Question: i wrote a minesweeper in JavaScript which was working fine for a while, and then randomly on 1 run (i was trying to improve the styling) it gave me this:

note the "1" in the upper-right corner as well as 2 missing 1's two and three spaces below it
here is my function for adding numbers to squares:
'''
function nextToBombCheck(event) {
//reset bomb count
bombCount = 0 ;
//initialize variable for checking nerby boxes
var nextToBox = 0;
//asign the box's id as a number
var boxNum = parseInt(event.id);
var checkSide = 0;
for ( var i = 9 ; i <= 11 ; i++ ) {
nextToBox = boxNum + i;
//check if its a wrap
if ( ( nextToBox%10 === 0 && boxNum%10 === 9 ) || ( nextToBox%10 === 9 && boxNum%10 === 0 ) ) {
continue;
//check boxes below
} else if ( bomb.indexOf( nextToBox ) >= 0 ) {
bombCount++;
}
}
for ( i = -1 ; i <= 1 ; i++ ) {
nextToBox = boxNum + i;
//check if its a wrap (above and below wont work anyway)
if ( ( nextToBox%10 === 0 && boxNum%10 === 9 ) || ( nextToBox%10 === 9 && boxNum%10 === 0 ) ) {
continue;
//check boxes alongside
} else if ( bomb.indexOf( nextToBox ) >= 0 ) {
bombCount++;
}
}
for ( i = -11 ; i <= -9 ; i++ ) {
nextToBox = boxNum + i;
if ( ( nextToBox%10 === 0 && boxNum%10 === 9 ) || ( nextToBox%10 === 9 && boxNum%10 === 0 ) ) {
continue;
//check boxes above
} else if ( bomb.indexOf( nextToBox ) >= 0 ) {
bombCount++;
}
}
//set class(colors) based on bombCount
event.className = classList[ bombCount ];
if ( bombCount !== 0 ) {
//write number of neighboring bombs
event.innerHTML = bombCount;
}
}
'''
my program works on using a table and each td has an id 0-99
<URL>
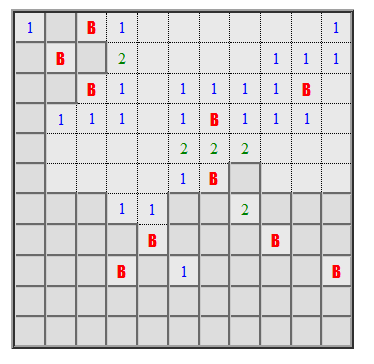
Answer: Nice game. But you commit the common error of counting the last index. Do you see that your table have size of '11x11 = 121'? But in your program you use
'''
var rowAmount = 10;
var columnAmount = 10;
cellAmount = columnAmount * rowAmount;
'''
which is wrong. The for loop also explicitly assume there are 11 column:
'''
for ( i = 0 ; i <= rowAmount ; i++ ) {
gameBox += "<tr>";
for ( var j = 0 ; j <= columnAmount ; j++ ) {
var idValue = i * 10 + j;
gameBox += "<td class = 'box' id = '" + idValue + "' onclick = 'process(this);' ></td>"; }
gameBox += "</tr>";
}
'''
but 'idValue' is using 10 column. It means that your program will ignore the last column. Change that in all your codes and you will be fine.